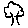
Label: tree